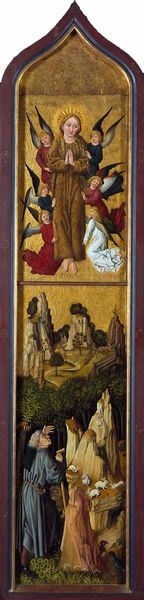
Titel: Einsiedler erblickt die im Gebet in die Lüfte erhobene Heilige Maria Magdalena
Künstler: Meister der Gewandstudien
Standort: Karlsruhe
Institution: Staatliche Kunsthalle Karlsruhe
Schlagwörter: baum, berg, blau, felsen, flügel, gemälde, gott, himmel, laub, mann, umhang, bäume, gelb, grün, landschaft, menschen, stadt, braun, bunt, fenster, frau, grau, haar, holz, kleid, männer, schwarz, säule, weiss, blick, rot, schloss, weg, bibel, falten, kleidung, lang, rahmen, spitze, tragen, bild, hände, erde, natur, büsche, kirche, sträucher, gewand, gold, gotik, krone, rosa, wald, engel, hasen, relief, bogen, berge, fels, figuren, romantik, tafel, spitz, schmal, hoch, suchen, religion, strahlen, schweben, knien, beten, gebet, altar, heiligenschein, schwarzw, nimbus, kaninchen, spitzbogen, jesus, wanderer, mittelalter, mönch, heilige, weinrot, anbeten, heilig, putten, maria, madonna, magdalena, anbetung, betend, gloriole, schafe, hirte, hirten, goldgrund, mittelalterlich, altarbild, tafelbild, himmelfahrt, testament, hühner, heilige familie, aufsteigen, retabel, apostel, wunder, holzmalerei, kanninchen, zweigeteilt, blattgold, tafelmalerei, betne, altarflügel, helige, engelschar, hönde, himmelsfahrt, nadelfelsen, qweiss, landschaftskulisse, heilkigenschein, altarnild, landscharft